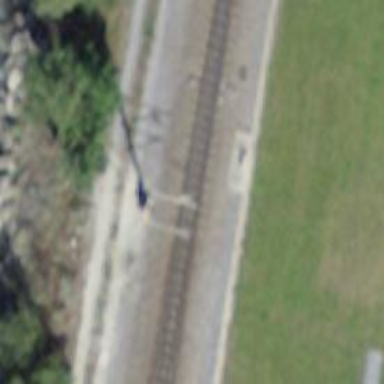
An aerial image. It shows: Catenary mast for power lines.